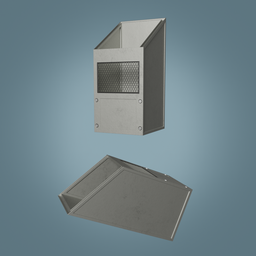
Label: mechanical